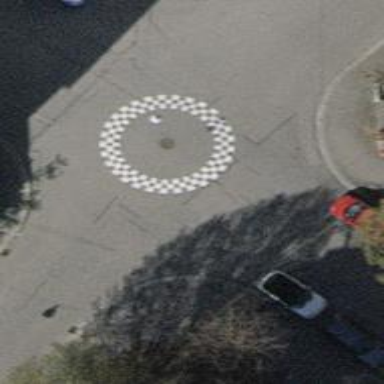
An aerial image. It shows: Rosette traffic calming feature.